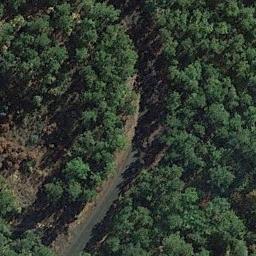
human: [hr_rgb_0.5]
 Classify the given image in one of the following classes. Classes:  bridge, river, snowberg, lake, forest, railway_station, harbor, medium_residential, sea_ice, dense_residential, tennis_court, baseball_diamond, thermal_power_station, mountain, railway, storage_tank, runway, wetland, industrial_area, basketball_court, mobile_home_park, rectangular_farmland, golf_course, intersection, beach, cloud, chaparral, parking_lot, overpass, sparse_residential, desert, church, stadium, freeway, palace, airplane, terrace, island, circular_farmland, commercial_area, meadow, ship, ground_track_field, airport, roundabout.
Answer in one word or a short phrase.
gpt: forest